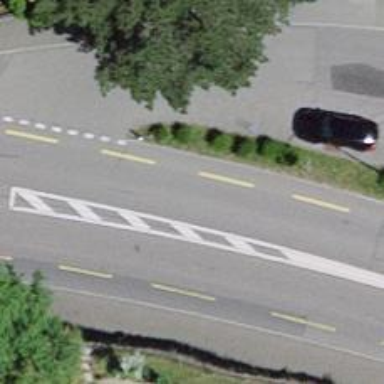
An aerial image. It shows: Primary highway with designated cycle lane.